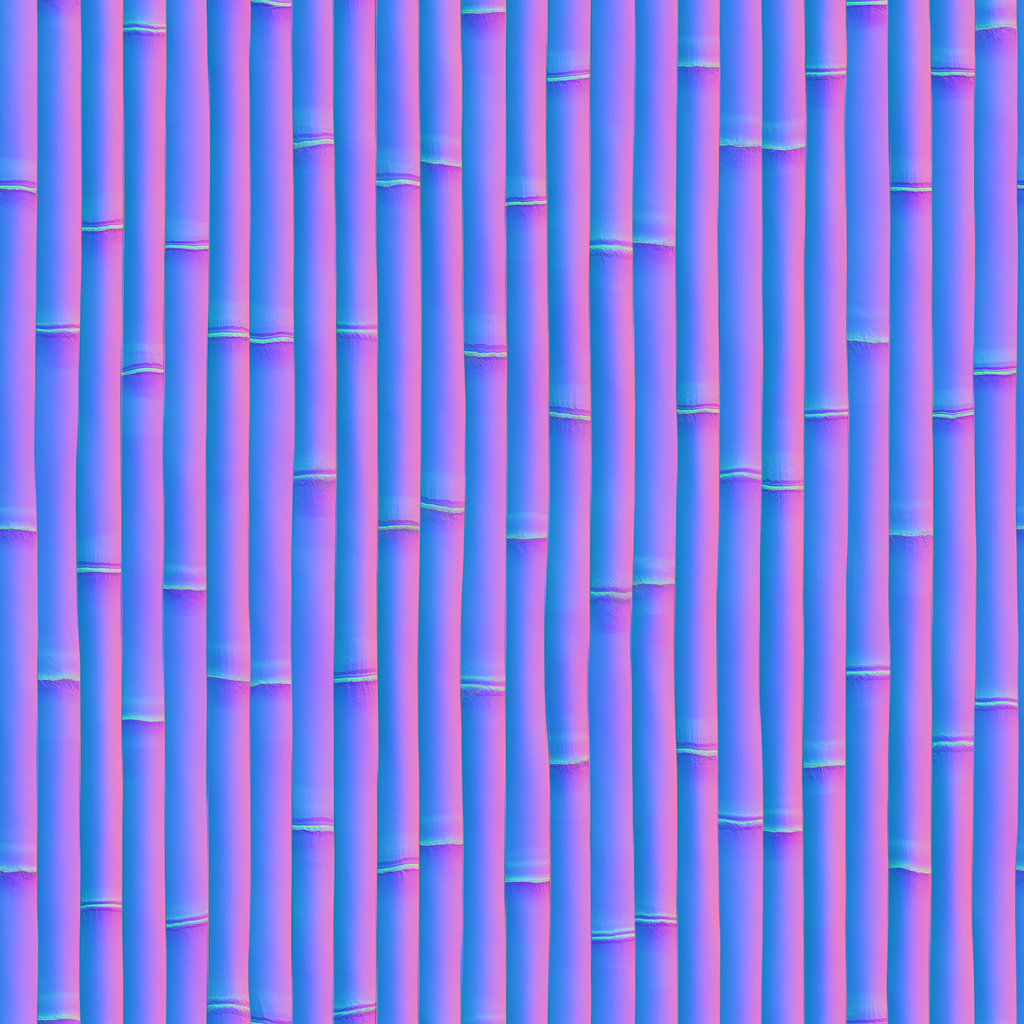
Texture map type: NormalGL